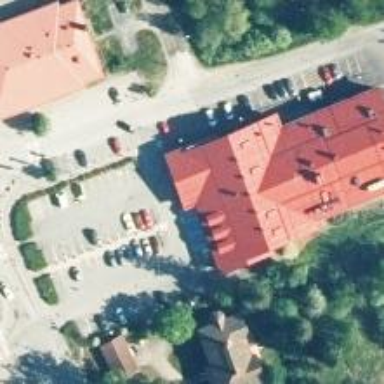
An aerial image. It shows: Pharmacy providing healthcare services.